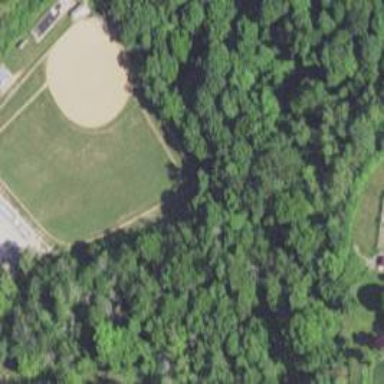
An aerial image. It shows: Baseball pitch for leisure land activities.